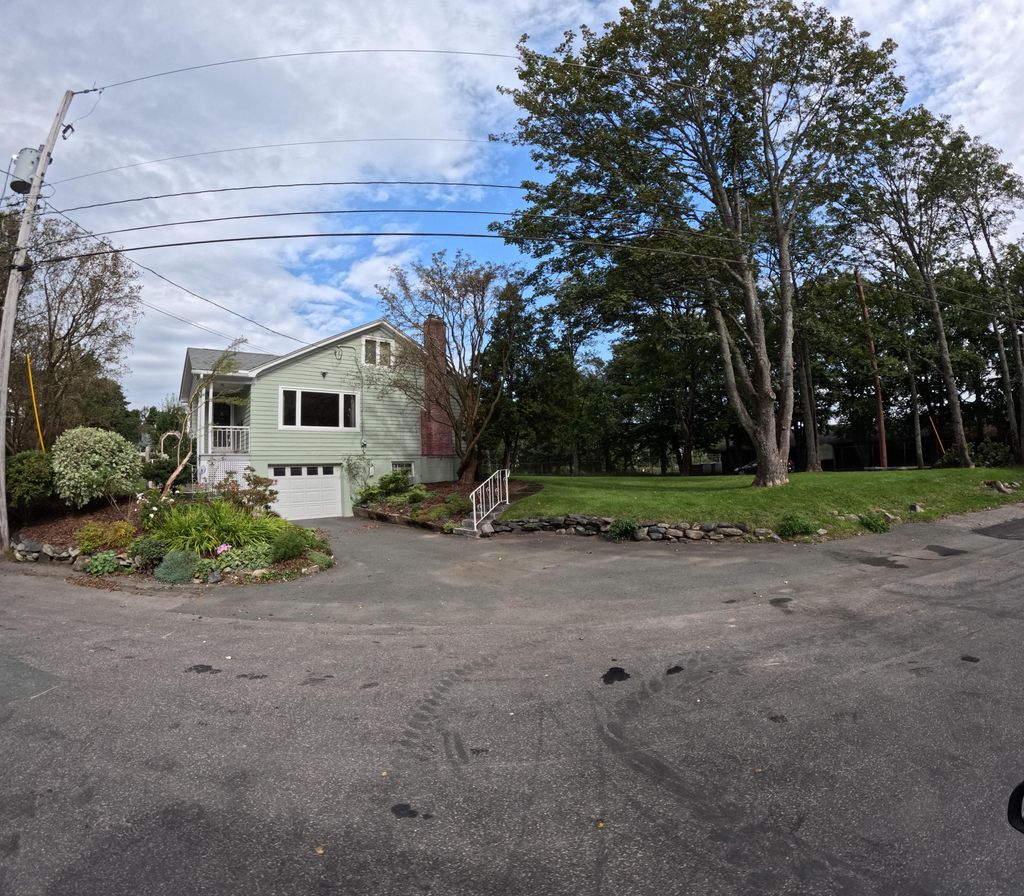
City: st_johns